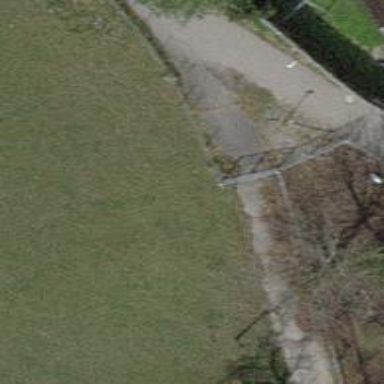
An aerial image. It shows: Gate.